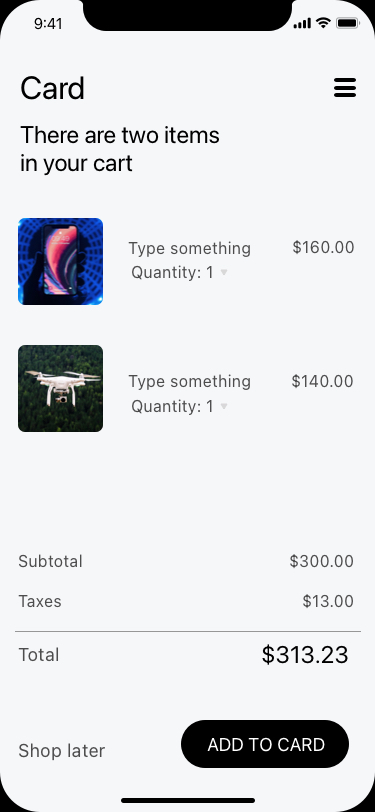
Text in this UI design:
Shop later
There are two items
in your cart
$313.23
Total
Subtotal
$300.00
$13.00
Taxes
$140.00
Quantity:
Type something
1
$160.00
Quantity:
Type something
1
Card